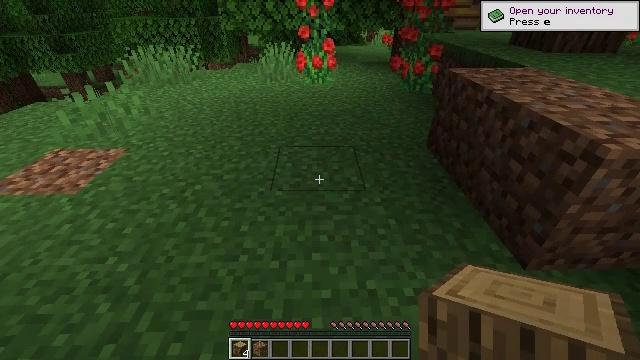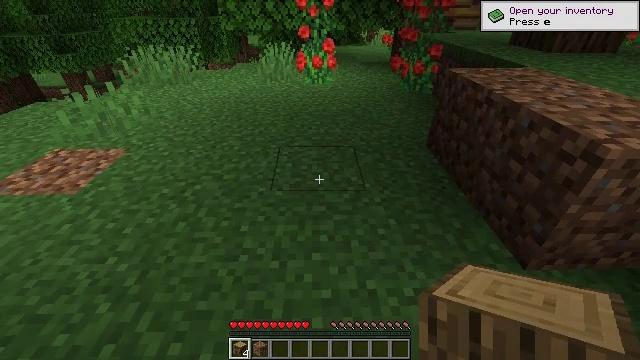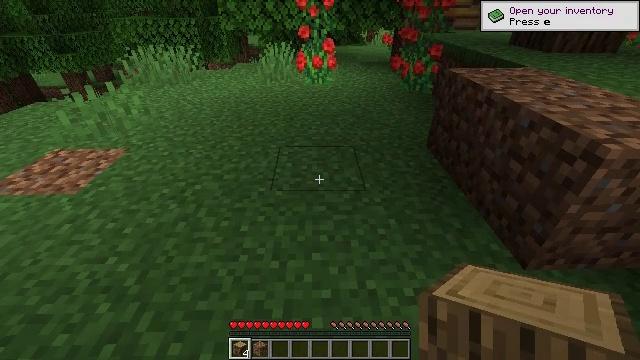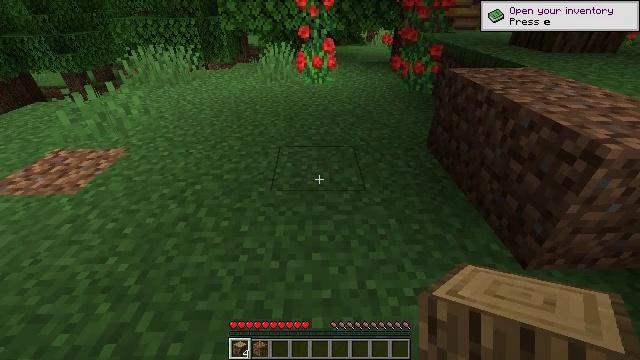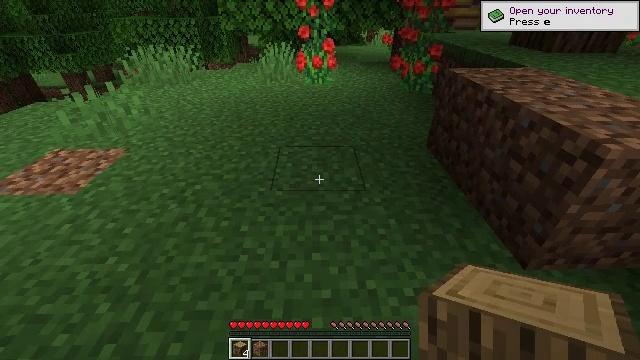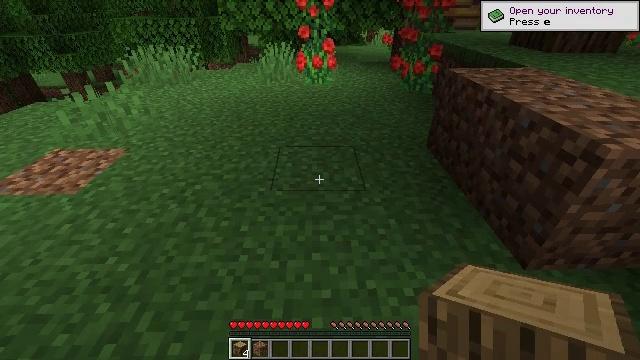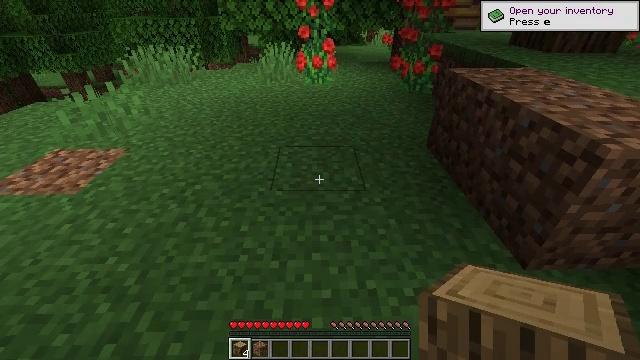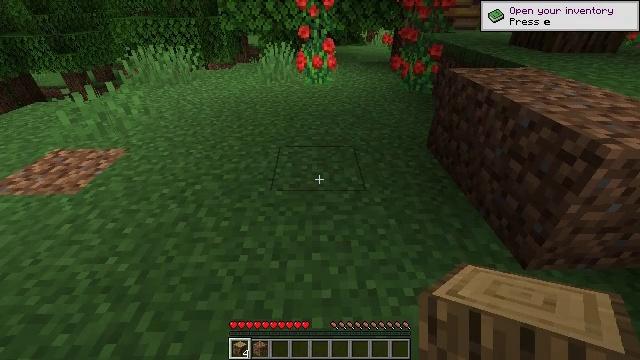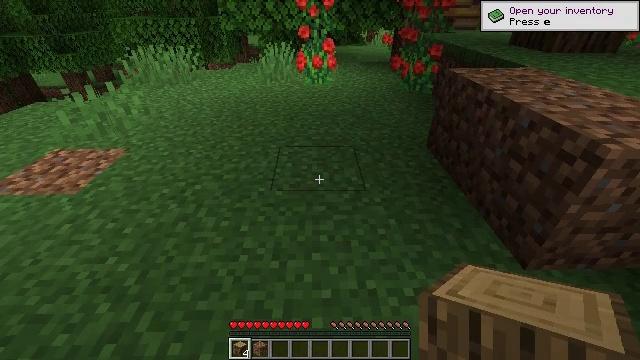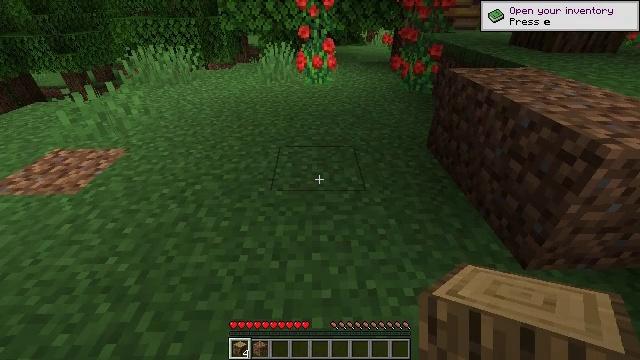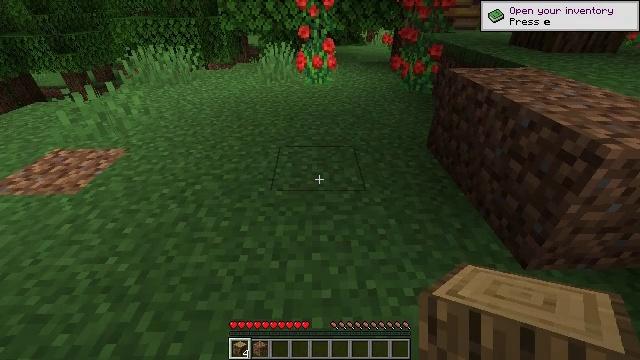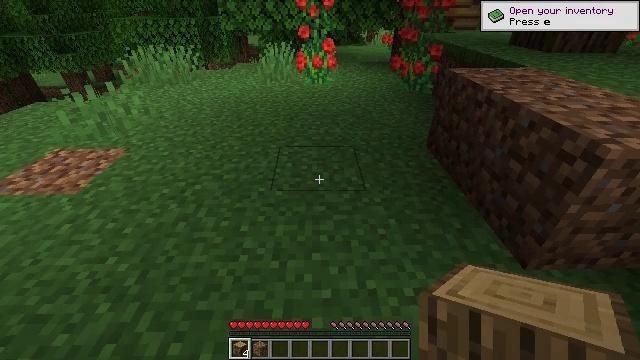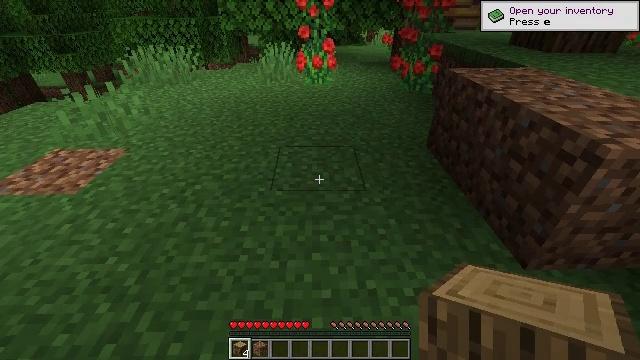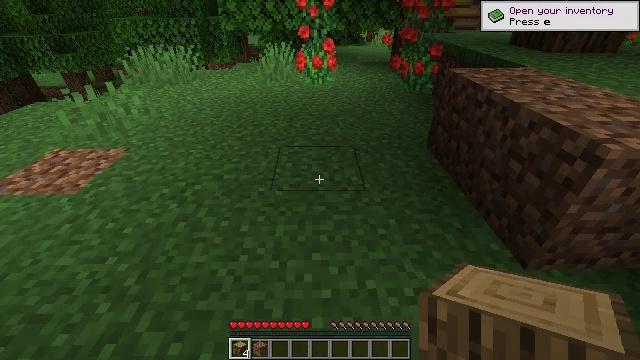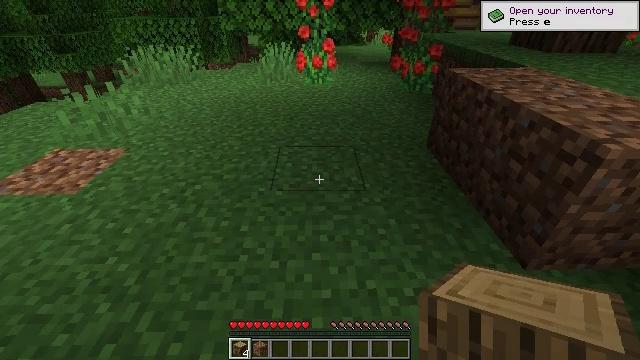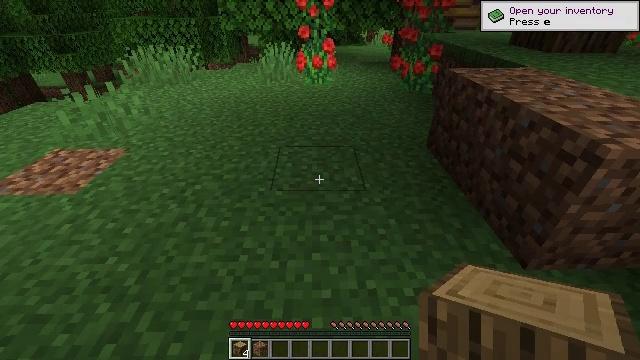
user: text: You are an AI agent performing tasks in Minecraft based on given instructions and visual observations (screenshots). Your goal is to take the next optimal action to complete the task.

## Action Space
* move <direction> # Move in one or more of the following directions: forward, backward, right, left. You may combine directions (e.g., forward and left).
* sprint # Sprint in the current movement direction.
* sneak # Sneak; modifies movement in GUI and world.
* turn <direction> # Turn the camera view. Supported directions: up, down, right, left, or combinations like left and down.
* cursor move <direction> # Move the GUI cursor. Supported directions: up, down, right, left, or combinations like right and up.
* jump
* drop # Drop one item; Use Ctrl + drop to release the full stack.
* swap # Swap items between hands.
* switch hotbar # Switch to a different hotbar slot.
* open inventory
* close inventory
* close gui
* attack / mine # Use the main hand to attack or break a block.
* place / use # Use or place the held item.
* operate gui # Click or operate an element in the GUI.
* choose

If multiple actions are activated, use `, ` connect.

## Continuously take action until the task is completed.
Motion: motion action
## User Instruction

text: Craft oak wood.
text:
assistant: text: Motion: no_op
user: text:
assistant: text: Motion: no_op
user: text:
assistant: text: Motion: no_op
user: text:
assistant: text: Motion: no_op
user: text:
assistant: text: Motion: no_op
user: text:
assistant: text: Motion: no_op
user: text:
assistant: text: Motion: no_op
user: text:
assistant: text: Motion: no_op
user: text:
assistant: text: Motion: no_op
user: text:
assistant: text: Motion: no_op
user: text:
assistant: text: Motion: no_op
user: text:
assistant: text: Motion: no_op
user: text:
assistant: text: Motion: no_op
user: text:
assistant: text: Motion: no_op
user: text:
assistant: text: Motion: no_op
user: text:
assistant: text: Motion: no_op
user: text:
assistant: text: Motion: no_op
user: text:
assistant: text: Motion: no_op
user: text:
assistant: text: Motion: no_op
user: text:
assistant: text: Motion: no_op
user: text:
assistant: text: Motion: no_op
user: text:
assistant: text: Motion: no_op
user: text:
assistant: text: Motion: no_op
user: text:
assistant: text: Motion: no_op
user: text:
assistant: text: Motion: no_op
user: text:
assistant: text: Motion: no_op
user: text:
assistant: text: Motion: no_op
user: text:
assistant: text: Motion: no_op
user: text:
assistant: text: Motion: no_op
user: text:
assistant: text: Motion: no_op